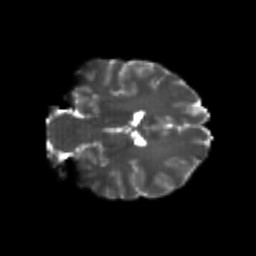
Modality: T2w
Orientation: coronal
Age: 22
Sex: male
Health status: healthy
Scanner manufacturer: philips
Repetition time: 7.391 s
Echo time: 0.08599 s